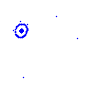
Particle: pion